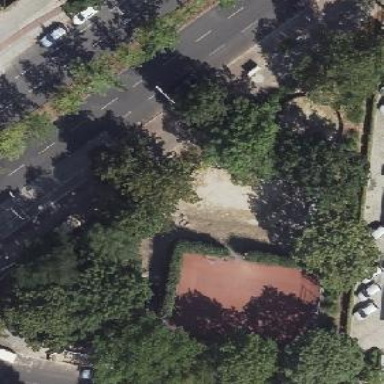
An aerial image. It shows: Playground enclosed by fence.